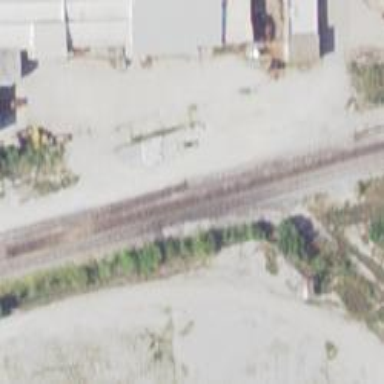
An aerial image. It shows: Railway siding for service.